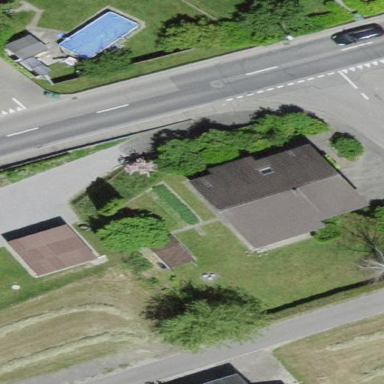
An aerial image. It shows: Residential building.